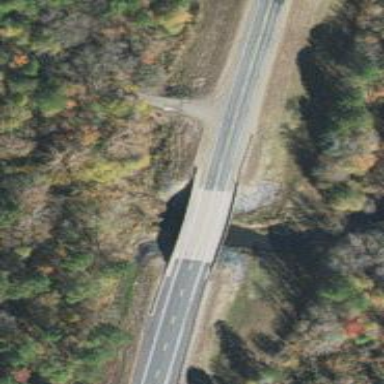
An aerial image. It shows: Secondary road featuring beam bridge.